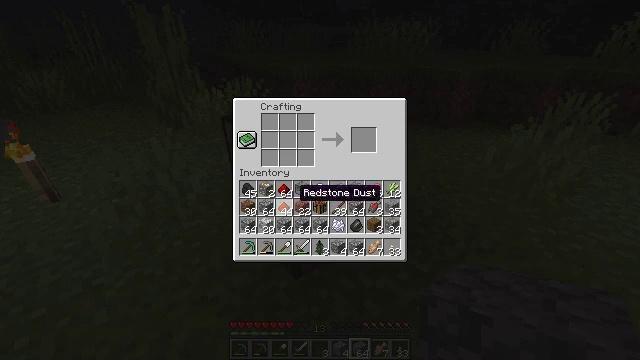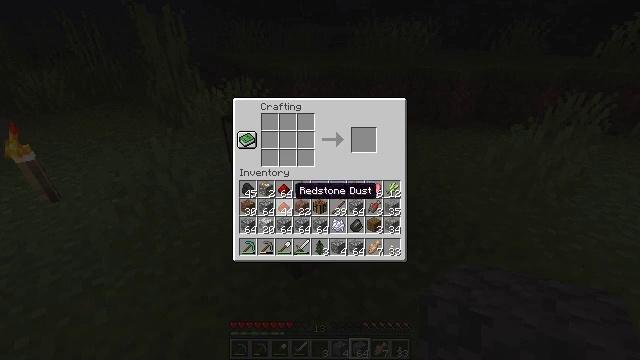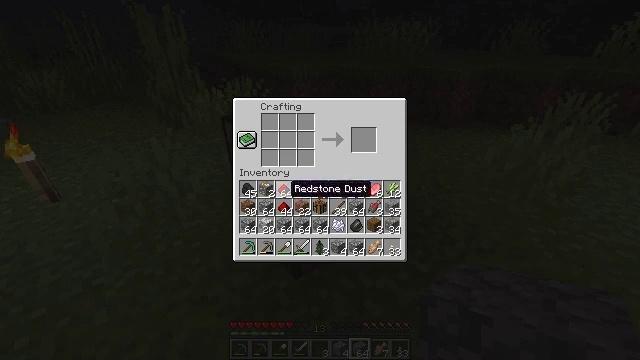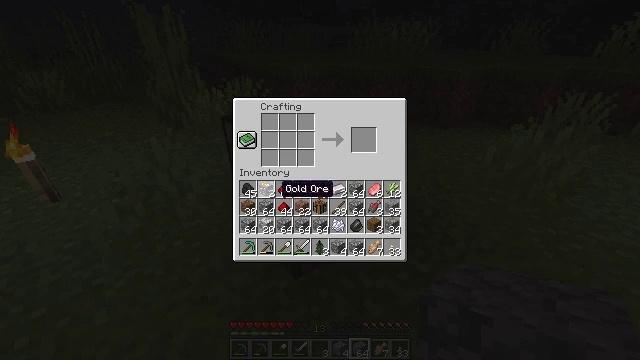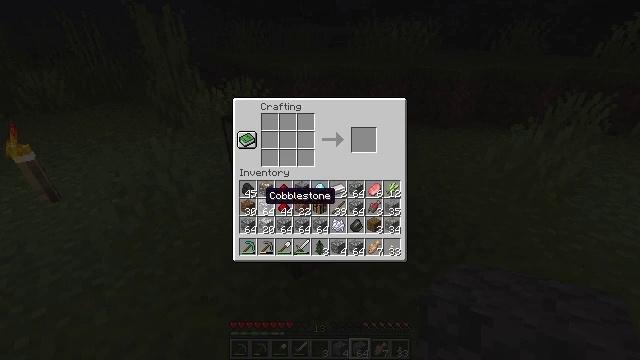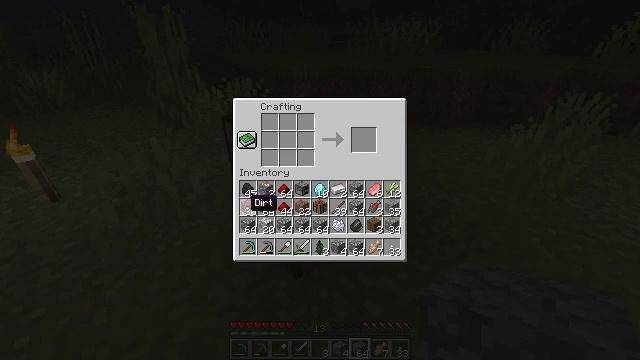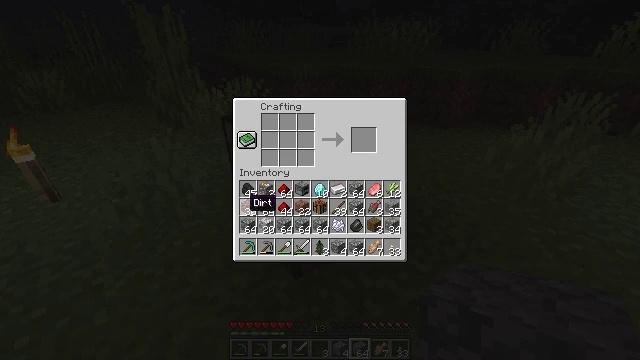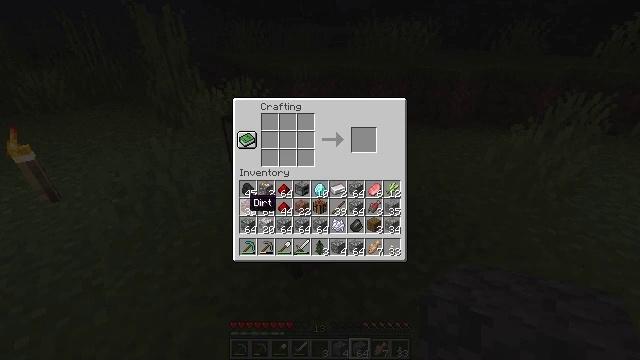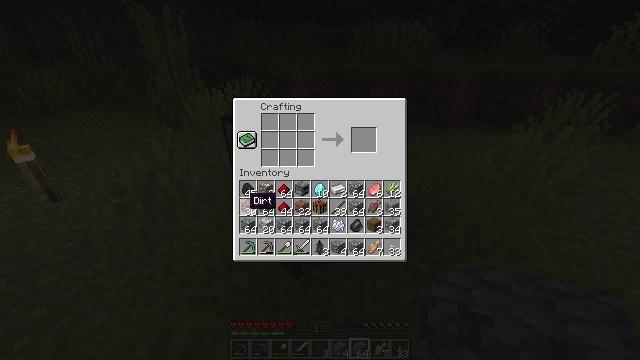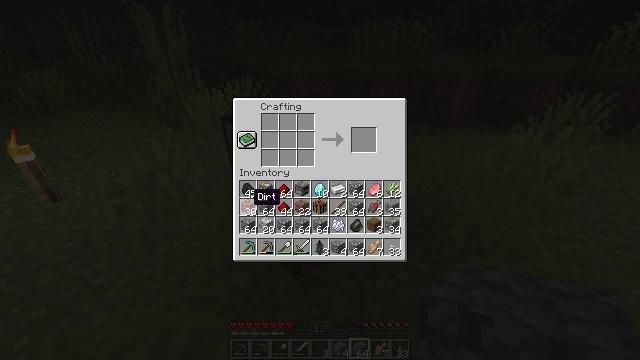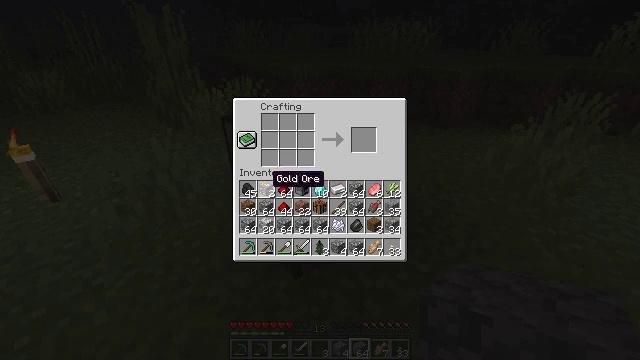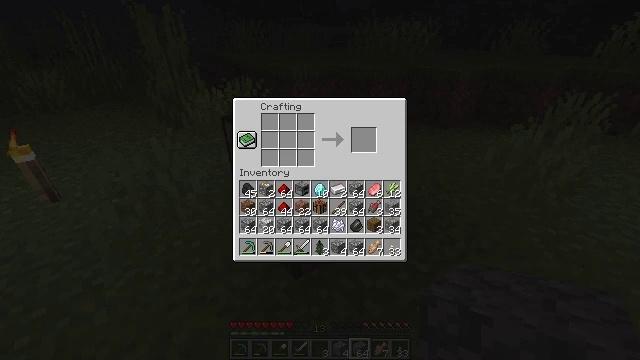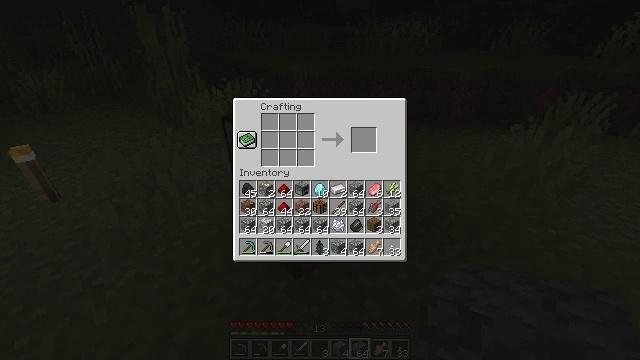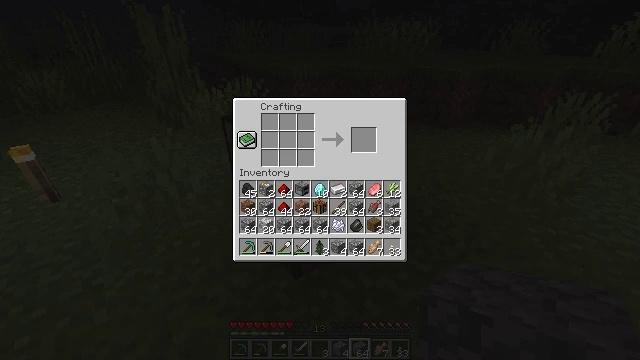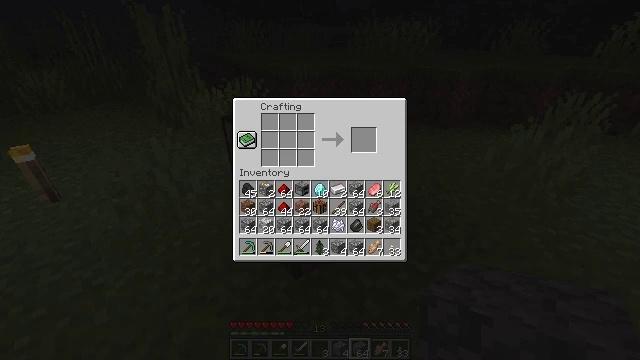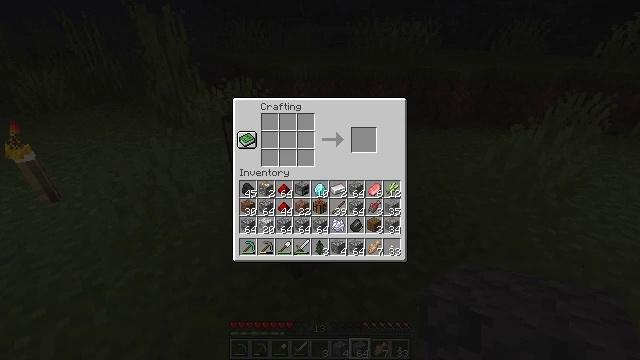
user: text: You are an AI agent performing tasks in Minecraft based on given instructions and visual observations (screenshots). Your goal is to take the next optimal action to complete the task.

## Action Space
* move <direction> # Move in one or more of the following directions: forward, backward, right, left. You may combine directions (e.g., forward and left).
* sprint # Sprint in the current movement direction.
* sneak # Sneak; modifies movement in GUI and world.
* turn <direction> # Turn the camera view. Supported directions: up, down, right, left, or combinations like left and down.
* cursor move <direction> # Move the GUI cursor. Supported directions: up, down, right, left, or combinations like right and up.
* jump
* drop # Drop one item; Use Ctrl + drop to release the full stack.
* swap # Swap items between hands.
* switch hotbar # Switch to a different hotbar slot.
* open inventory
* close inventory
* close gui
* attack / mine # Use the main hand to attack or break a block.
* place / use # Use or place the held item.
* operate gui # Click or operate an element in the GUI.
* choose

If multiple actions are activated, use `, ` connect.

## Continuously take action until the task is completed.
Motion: motion action
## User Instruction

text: Drop a crafting table.
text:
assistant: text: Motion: no_op
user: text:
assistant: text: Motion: no_op
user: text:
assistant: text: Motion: cursor move left
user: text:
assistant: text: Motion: cursor move left
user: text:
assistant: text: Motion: cursor move left and down
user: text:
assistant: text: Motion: no_op
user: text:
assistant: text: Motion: no_op
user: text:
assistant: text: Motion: no_op
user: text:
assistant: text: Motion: no_op
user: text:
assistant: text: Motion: cursor move right and up
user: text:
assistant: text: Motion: cursor move right and up
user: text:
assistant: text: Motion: cursor move right
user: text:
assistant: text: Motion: no_op
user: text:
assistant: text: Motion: no_op
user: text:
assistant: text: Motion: cursor move down
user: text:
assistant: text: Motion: cursor move down
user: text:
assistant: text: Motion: no_op
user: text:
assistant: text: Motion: no_op
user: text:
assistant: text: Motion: no_op
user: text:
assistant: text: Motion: no_op
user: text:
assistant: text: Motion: no_op
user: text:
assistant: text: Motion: no_op
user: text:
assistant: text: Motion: no_op
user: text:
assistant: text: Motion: no_op
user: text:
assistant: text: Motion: no_op
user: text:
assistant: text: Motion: no_op
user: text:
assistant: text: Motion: no_op
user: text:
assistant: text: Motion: no_op
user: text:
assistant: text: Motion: no_op
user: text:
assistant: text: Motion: cursor move right and up